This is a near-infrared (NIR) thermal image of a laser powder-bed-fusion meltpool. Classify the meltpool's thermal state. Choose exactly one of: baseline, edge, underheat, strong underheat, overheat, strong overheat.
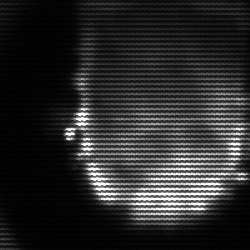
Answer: baseline